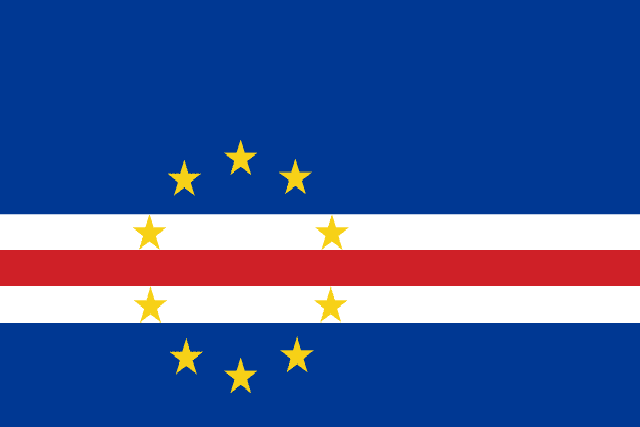
Country: Cabo Verde
Country code: cv